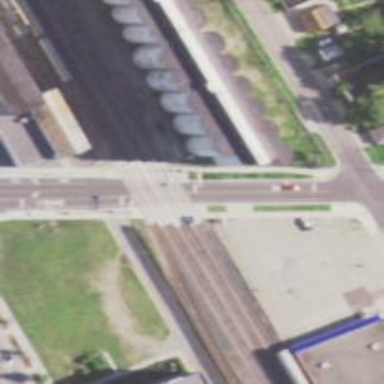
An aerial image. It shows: Crossing for the railway.